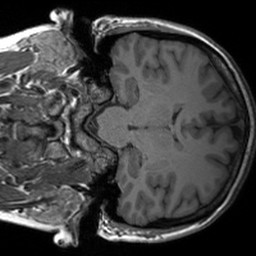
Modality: T1w
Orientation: coronal
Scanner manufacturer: siemens
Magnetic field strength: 3 T
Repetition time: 1.54 s
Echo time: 0.00234 s